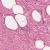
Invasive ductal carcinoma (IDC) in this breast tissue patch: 0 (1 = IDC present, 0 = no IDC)